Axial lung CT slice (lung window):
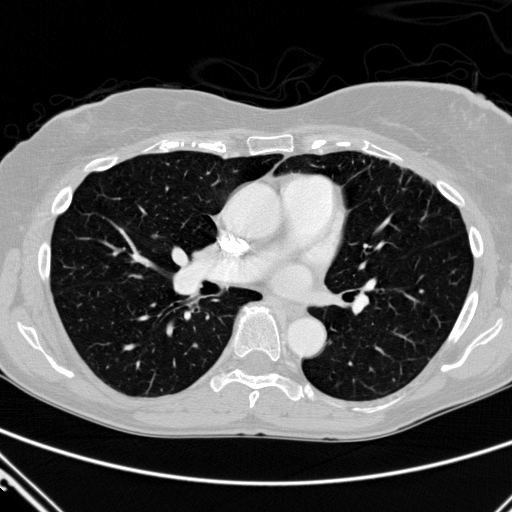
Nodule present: no